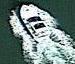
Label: Civil_yacht